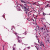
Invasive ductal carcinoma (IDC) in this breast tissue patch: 0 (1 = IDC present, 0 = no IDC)